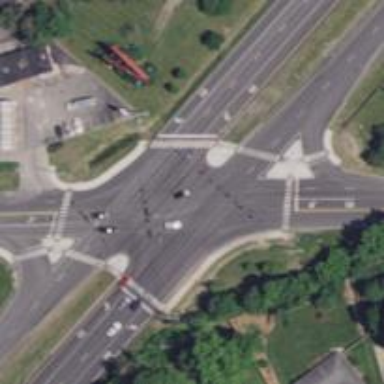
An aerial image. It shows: Marked crossing on footway.